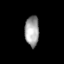
Tissue: lung
Cell type: Epithelial cells
Senescence score: 0.2005
Nuclear area (px): 424
Mean DAPI intensity: 159.698